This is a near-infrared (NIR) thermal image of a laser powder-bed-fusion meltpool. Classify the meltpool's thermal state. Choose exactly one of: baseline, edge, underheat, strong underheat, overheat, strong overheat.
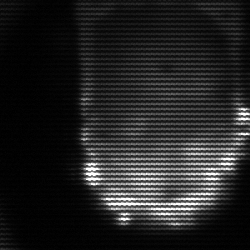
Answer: baseline